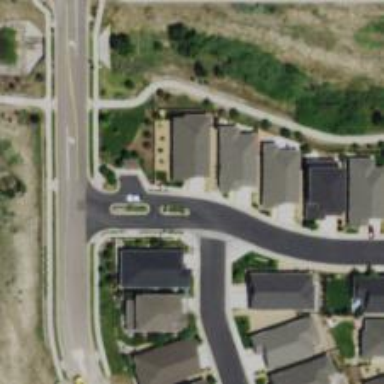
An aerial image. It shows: Driveway.